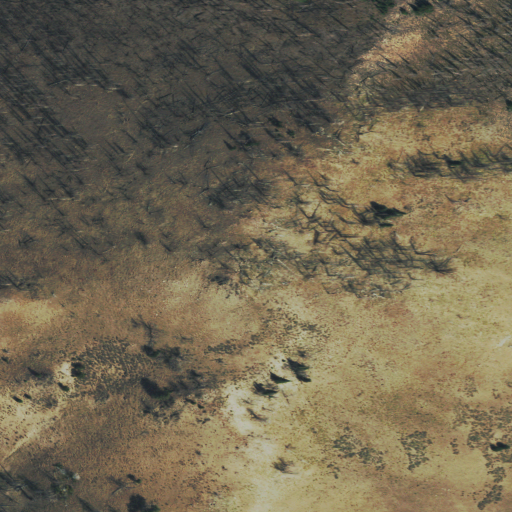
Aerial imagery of mountain in Idaho named Fox Peak containing shrub and grassland